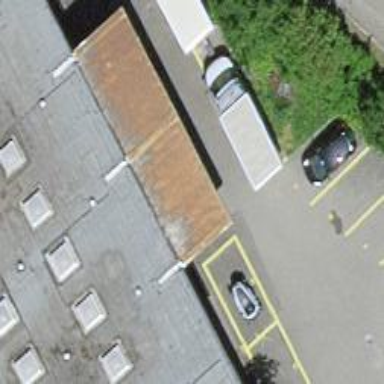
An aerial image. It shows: Bicycle parking area.